Question: i am beginner to java . i am having issue with importing a class to the package file from outside the package

here i am having a package named mypack and inside it there is class file named . i have an another class file named and i want to import class from to the (which is inside the package). does java support this . i have searched the web and haven't got the answer
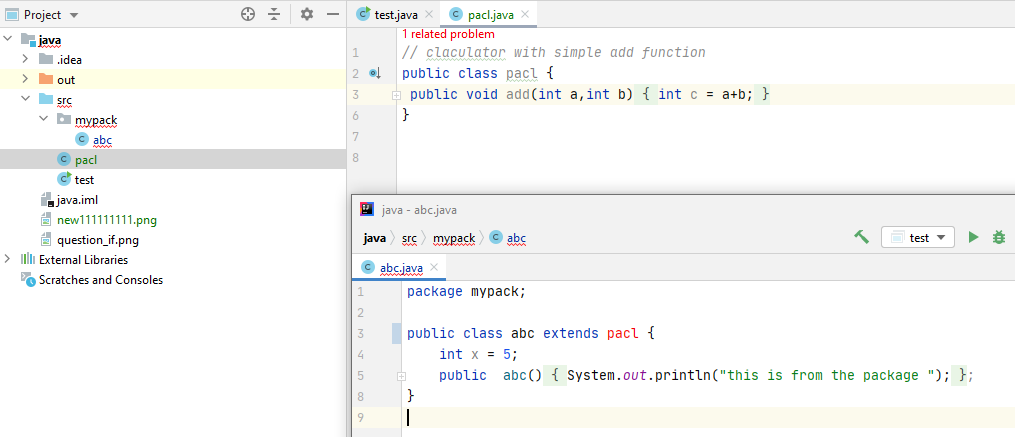
Answer: Your 'pacl' class is in the default package, and <URL>. You'll need to put it in a package if you want to import it to classes in other packages. In fact, you shouldn't be using the default package if at all possible, specially if you have multiple classes in various packages.